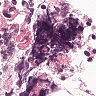
Metastatic tissue present: no